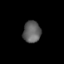
Tissue: skin
Cell type: Epithelial cells
Senescence score: 0.2003
Nuclear area (px): 372
Mean DAPI intensity: 97.223